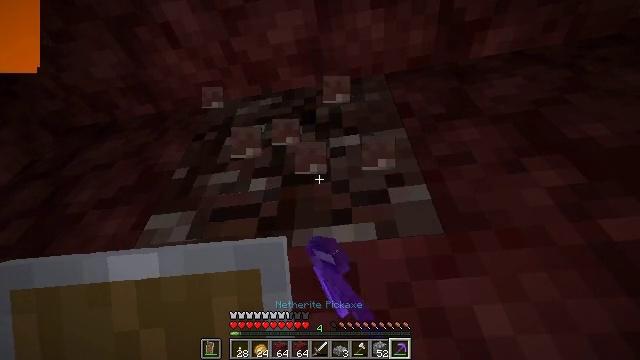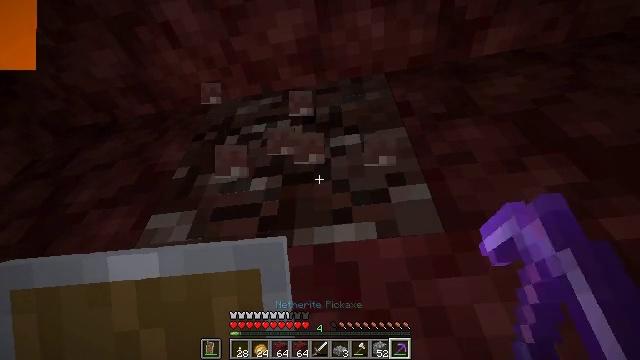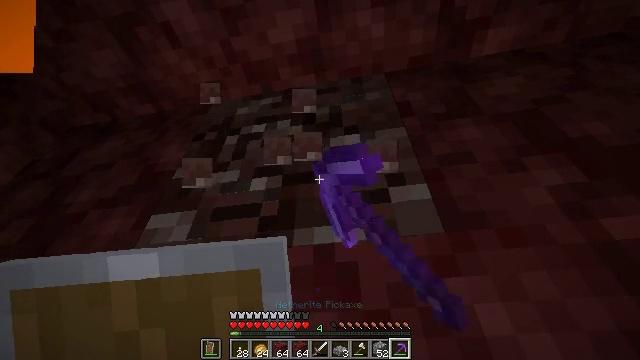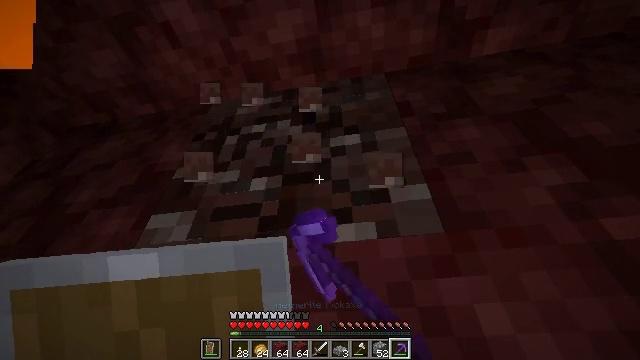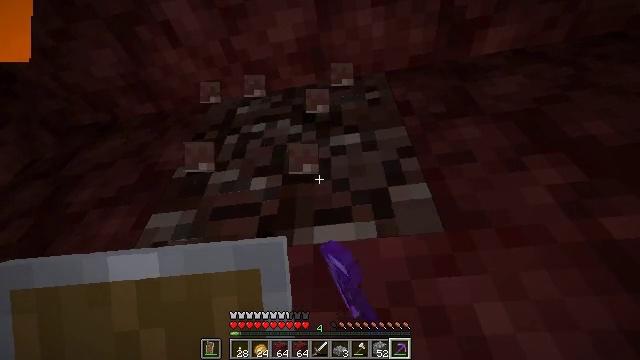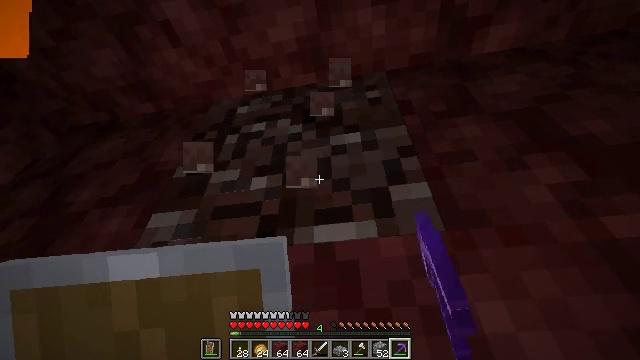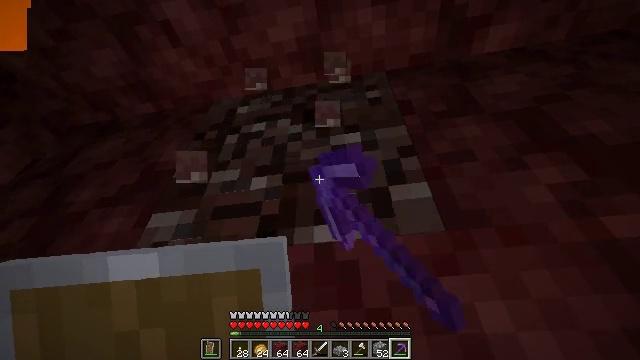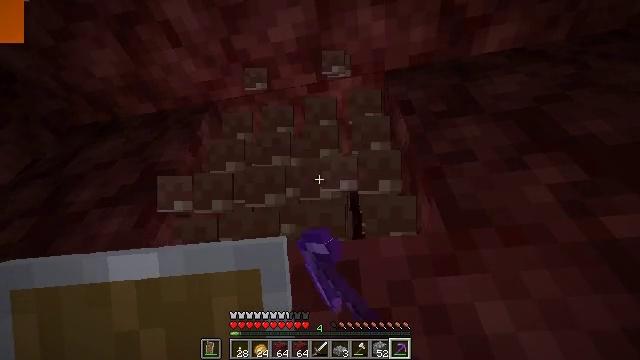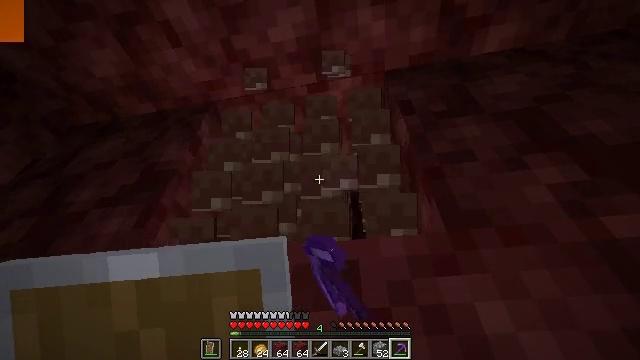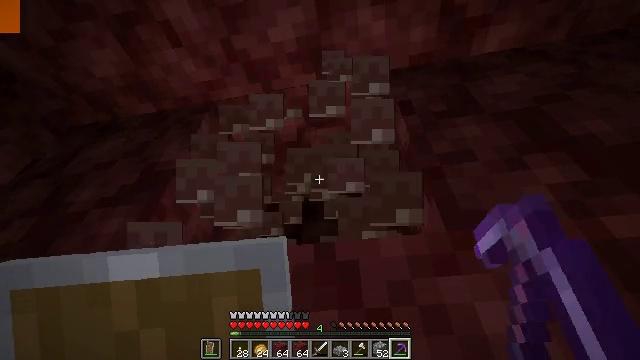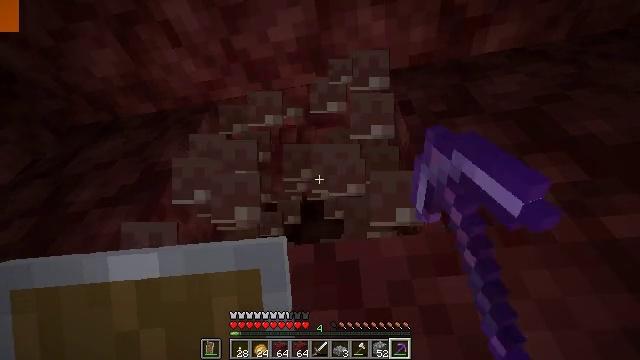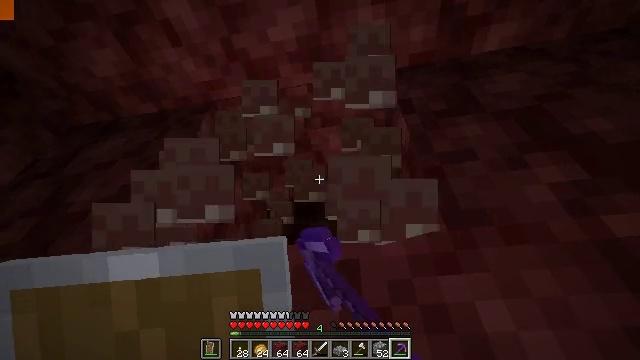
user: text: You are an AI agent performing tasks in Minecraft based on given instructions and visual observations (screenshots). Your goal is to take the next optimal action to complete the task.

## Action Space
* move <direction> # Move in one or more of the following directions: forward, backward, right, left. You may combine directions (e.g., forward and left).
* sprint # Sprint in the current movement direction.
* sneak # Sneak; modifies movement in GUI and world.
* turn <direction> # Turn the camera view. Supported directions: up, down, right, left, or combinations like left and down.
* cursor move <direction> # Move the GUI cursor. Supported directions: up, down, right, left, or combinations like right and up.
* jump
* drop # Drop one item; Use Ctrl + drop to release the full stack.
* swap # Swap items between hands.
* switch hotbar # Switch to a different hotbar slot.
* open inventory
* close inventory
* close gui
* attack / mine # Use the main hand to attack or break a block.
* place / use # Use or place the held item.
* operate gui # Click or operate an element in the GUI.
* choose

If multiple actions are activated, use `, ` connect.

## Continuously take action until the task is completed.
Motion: motion action
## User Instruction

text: Find and extract ancient debris from the Nether.
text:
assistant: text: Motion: attack / mine
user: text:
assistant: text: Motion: attack / mine
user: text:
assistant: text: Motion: attack / mine
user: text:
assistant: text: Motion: attack / mine
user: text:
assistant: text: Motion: attack / mine
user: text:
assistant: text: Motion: attack / mine
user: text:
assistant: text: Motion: attack / mine
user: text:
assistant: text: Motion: attack / mine
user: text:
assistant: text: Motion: attack / mine
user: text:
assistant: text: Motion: attack / mine
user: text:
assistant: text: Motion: attack / mine
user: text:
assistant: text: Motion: attack / mine